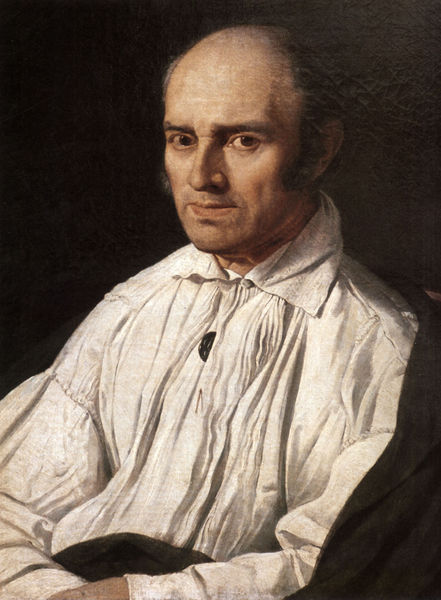
Titel: Pere Desmarets
Künstler: Jean-Auguste-Dominque Ingres
Institution: Toulouse, Musée des Augustins
Schlagwörter: gemälde, haut, kopf, mann, umhang, weiß, grau, hintergrund, licht, mund, nase, ohr, schwarz, stuhl, blick, alt, hemd, wand, augen, böse, falten, gesicht, kragen, bildnis, hals, hände, portrait, porträt, öl, haare, mantel, sessel, decke, knopf, kontrast, schwarzer hintergrund, glatze, bett, krank, buch, weißes hemd, weiß47